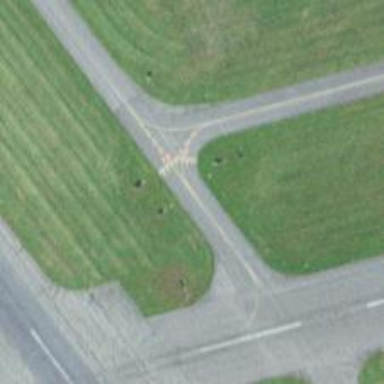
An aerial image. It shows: Image of taxiway at airport.